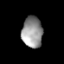
Tissue: lung
Cell type: Others
Senescence score: 0.2365
Nuclear area (px): 628
Mean DAPI intensity: 148.752